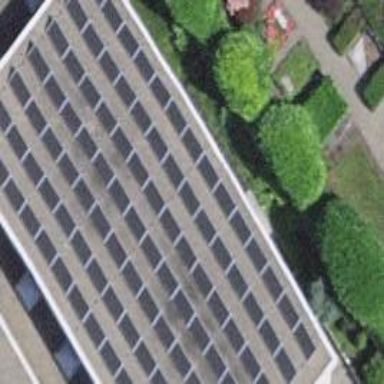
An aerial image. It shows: Solar power generator.